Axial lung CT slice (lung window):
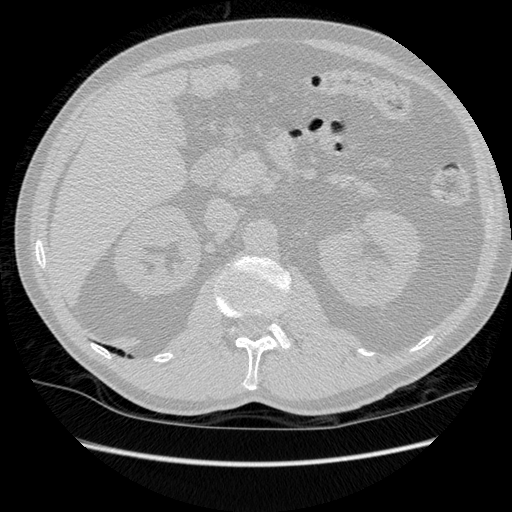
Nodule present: no